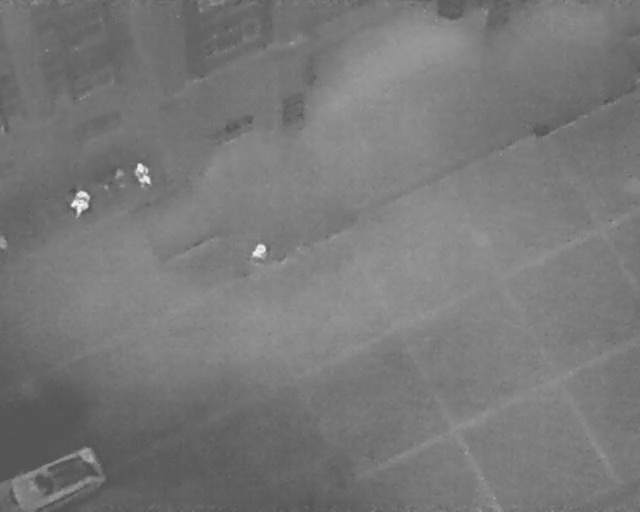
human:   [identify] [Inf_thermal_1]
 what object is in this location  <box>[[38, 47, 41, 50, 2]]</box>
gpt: <ref>1 large person at the center</ref>